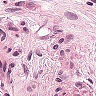
Metastatic tissue present: yes